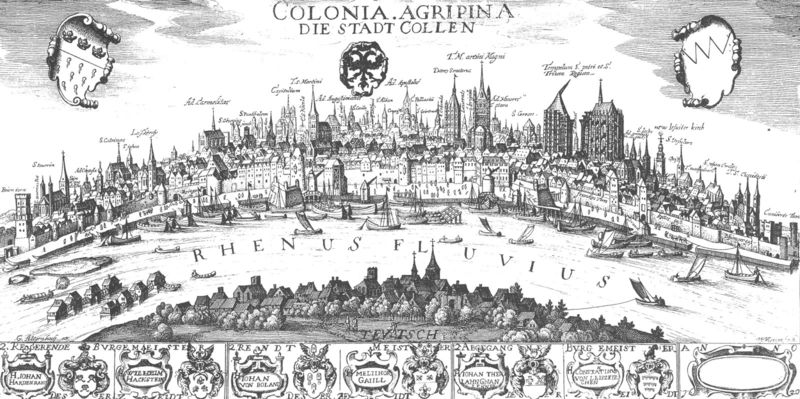
Titel: Colonia Agripina/Die Stadt Collen
Künstler: Matthäus d.Ä. Merian
Institution: Köln, Stadtmuseum
Schlagwörter: fluss, stadt, zeichnung, kirche, boot, boote, deutschland, schiff, schiffe, ansicht, vedute, segelschiff, hafen, inschrift, kirchen, kirchtürme, stadtansicht, türme, dom, wappen, karte, mittelalter, chor, stadtmauer, plan, legende, erklärung, stadtbild, rhein, zeichnug, köln, frühe neuzeit, seriendruck, stadtansich, collen, käln, agripina, stadbild